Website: bh-photo
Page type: receipt
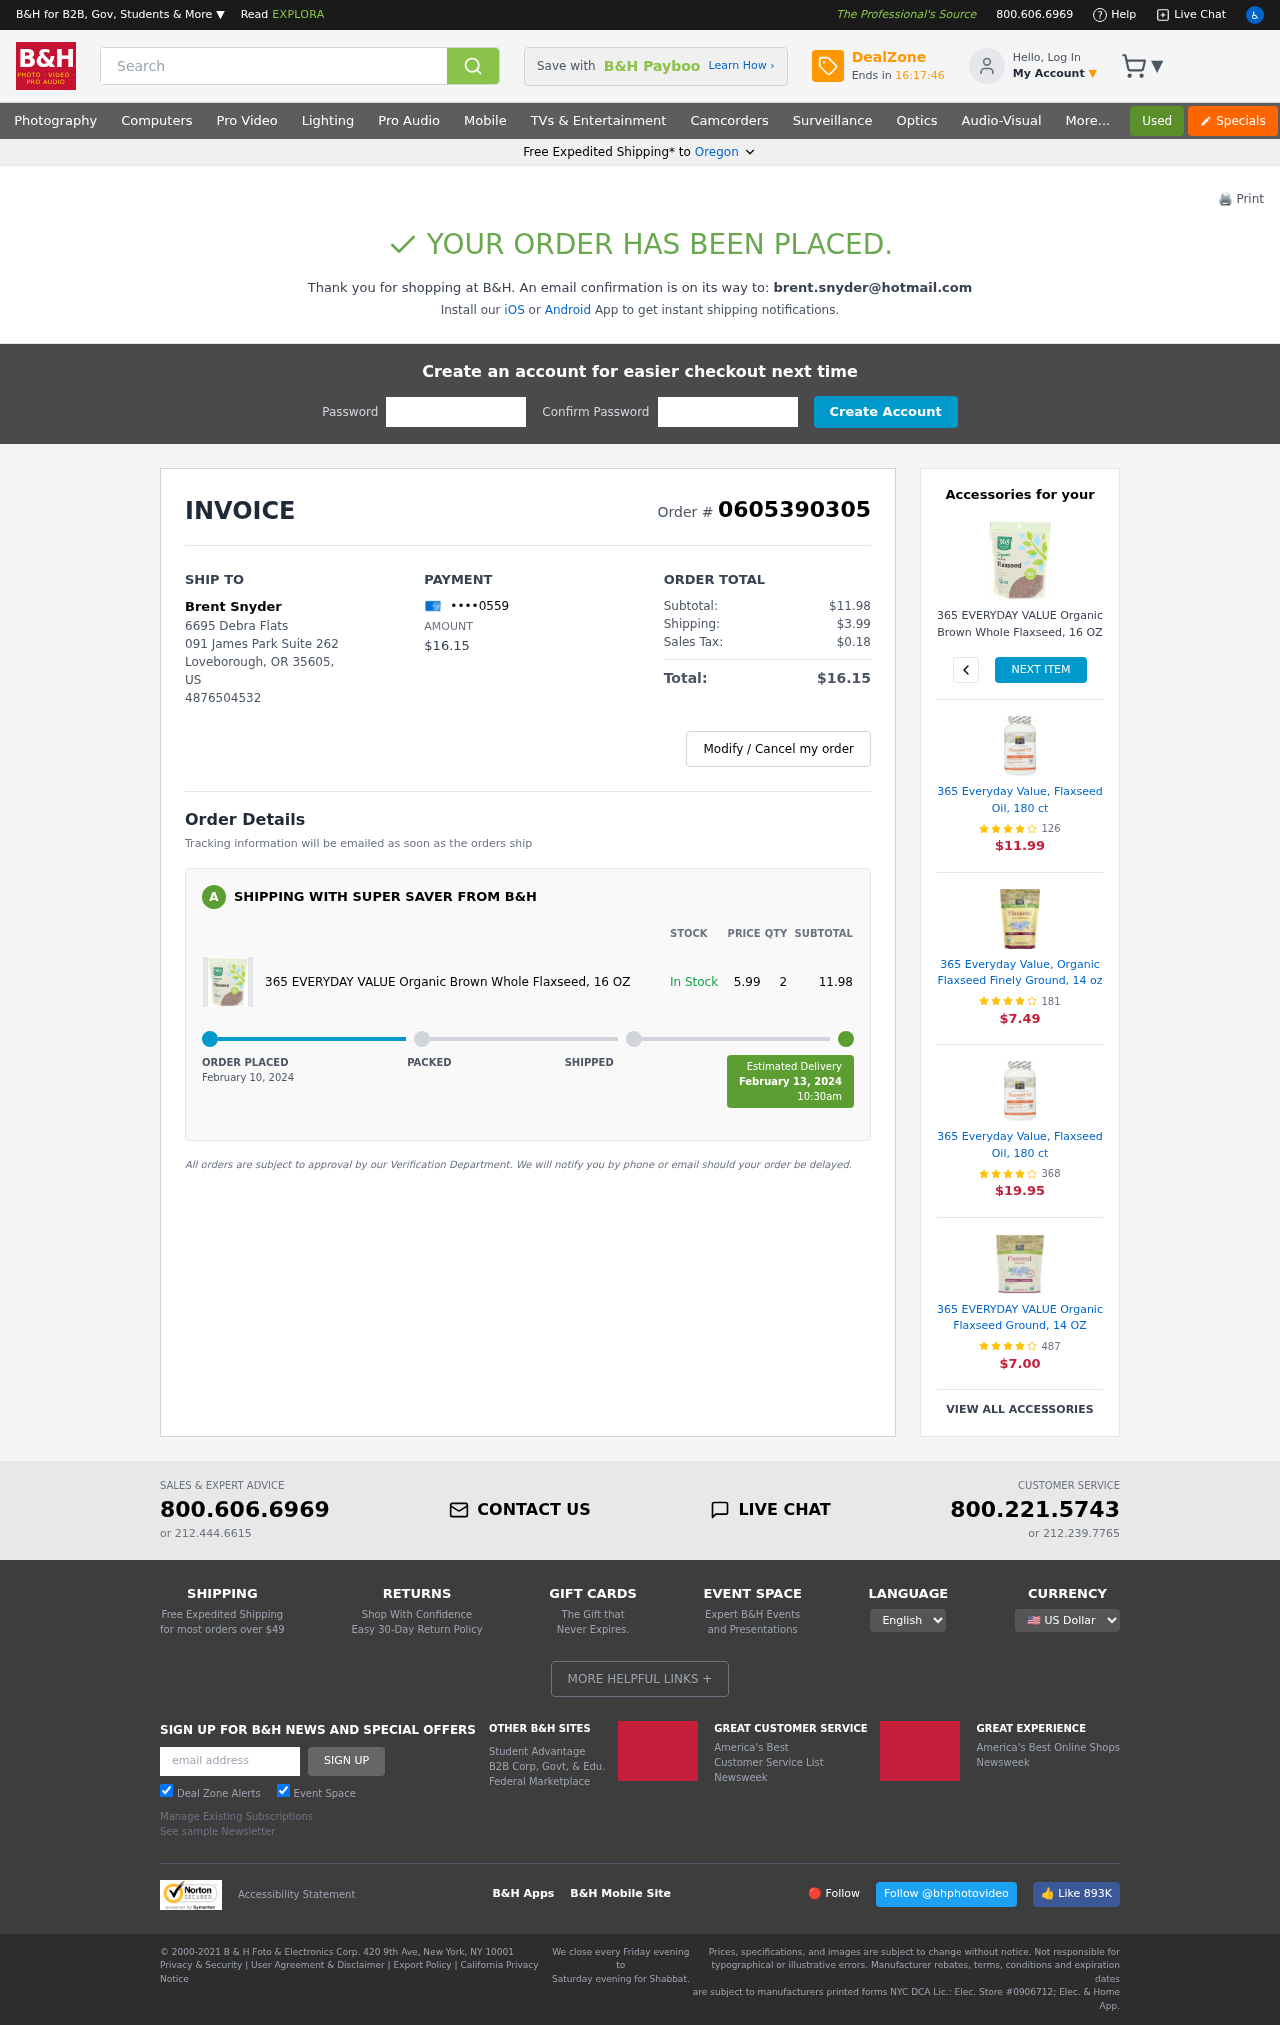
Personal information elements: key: PII_CARD_LAST4
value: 0559
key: PII_CITY
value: Loveborough
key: PII_EMAIL
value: brent.snyder@hotmail.com
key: PII_FULLNAME
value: Brent Snyder
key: PII_PHONE
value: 4876504532
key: PII_POSTCODE
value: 35605
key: PII_STATE
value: Oregon
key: PII_STATE_ABBR
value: OR
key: PII_STREET
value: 6695 Debra Flats
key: PII_STREET2
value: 091 James Park Suite 262
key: PII_COUNTRY_CODE
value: US
Product elements: key: PRODUCT1_NAME
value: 365 EVERYDAY VALUE Organic Brown Whole Flaxseed, 16 OZ
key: PRODUCT1_PRICE
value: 5.99
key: PRODUCT1_QUANTITY
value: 2
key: PRODUCT1_NAME2
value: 365 EVERYDAY VALUE Organic Brown Whole Flaxseed, 16 OZ
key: PRODUCT2_NAME
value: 365 Everyday Value, Flaxseed Oil, 180 ct
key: PRODUCT2_NUM_RATINGS
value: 126
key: PRODUCT2_PRICE
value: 11.99
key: PRODUCT3_NAME
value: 365 Everyday Value, Organic Flaxseed Finely Ground, 14 oz
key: PRODUCT3_NUM_RATINGS
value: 181
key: PRODUCT3_PRICE
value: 7.49
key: PRODUCT4_NAME
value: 365 Everyday Value, Flaxseed Oil, 180 ct
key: PRODUCT4_NUM_RATINGS
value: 368
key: PRODUCT4_PRICE
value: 19.95
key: PRODUCT5_NAME
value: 365 EVERYDAY VALUE Organic Flaxseed Ground, 14 OZ
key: PRODUCT5_NUM_RATINGS
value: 487
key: PRODUCT5_PRICE
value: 7.00
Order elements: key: ORDER_ID
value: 0605390305
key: ORDER_TOTAL
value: $16.15
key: ORDER_SUBTOTAL
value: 11.98
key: ORDER_SUBTOTAL
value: $11.98
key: ORDER_SHIPPING_COST
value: $3.99
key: ORDER_TAX
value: $0.18
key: ORDER_DATE
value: February 10, 2024
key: ORDER_DELIVERY_DATE
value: February 13, 2024
Search elements: key: HEADER_SEARCH
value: Search